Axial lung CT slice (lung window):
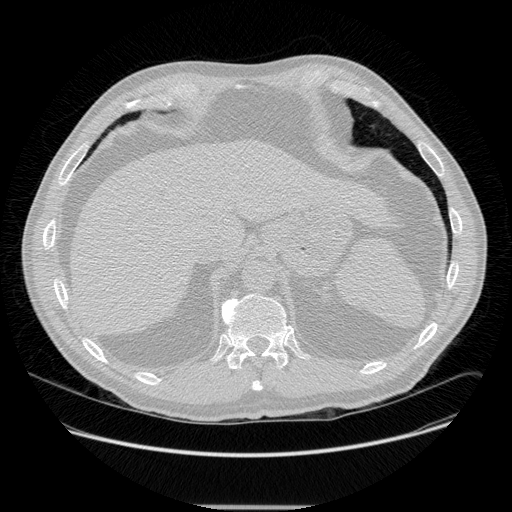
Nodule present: no